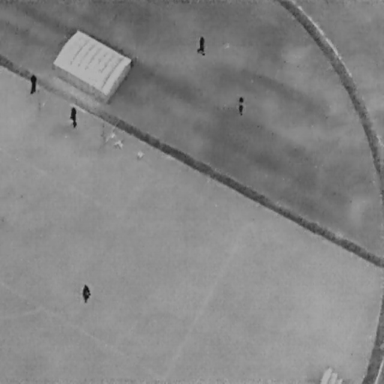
There are five People in the infrared image.